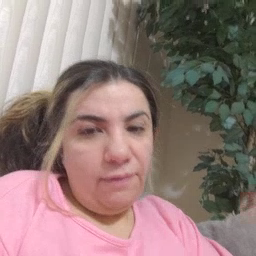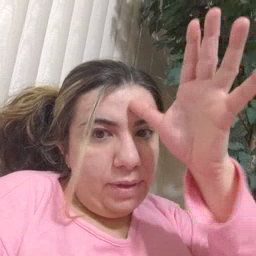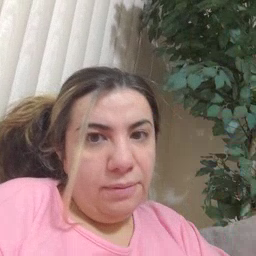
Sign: dad